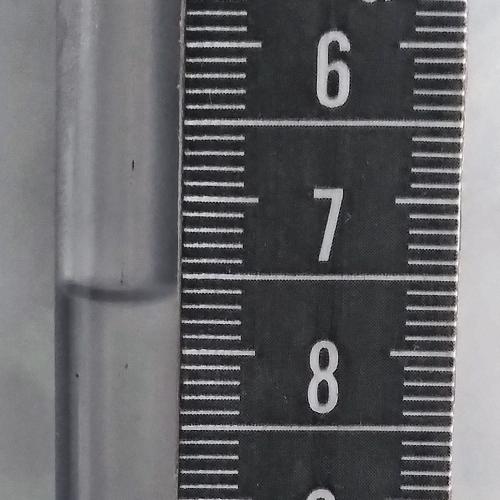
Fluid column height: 7.6 cm